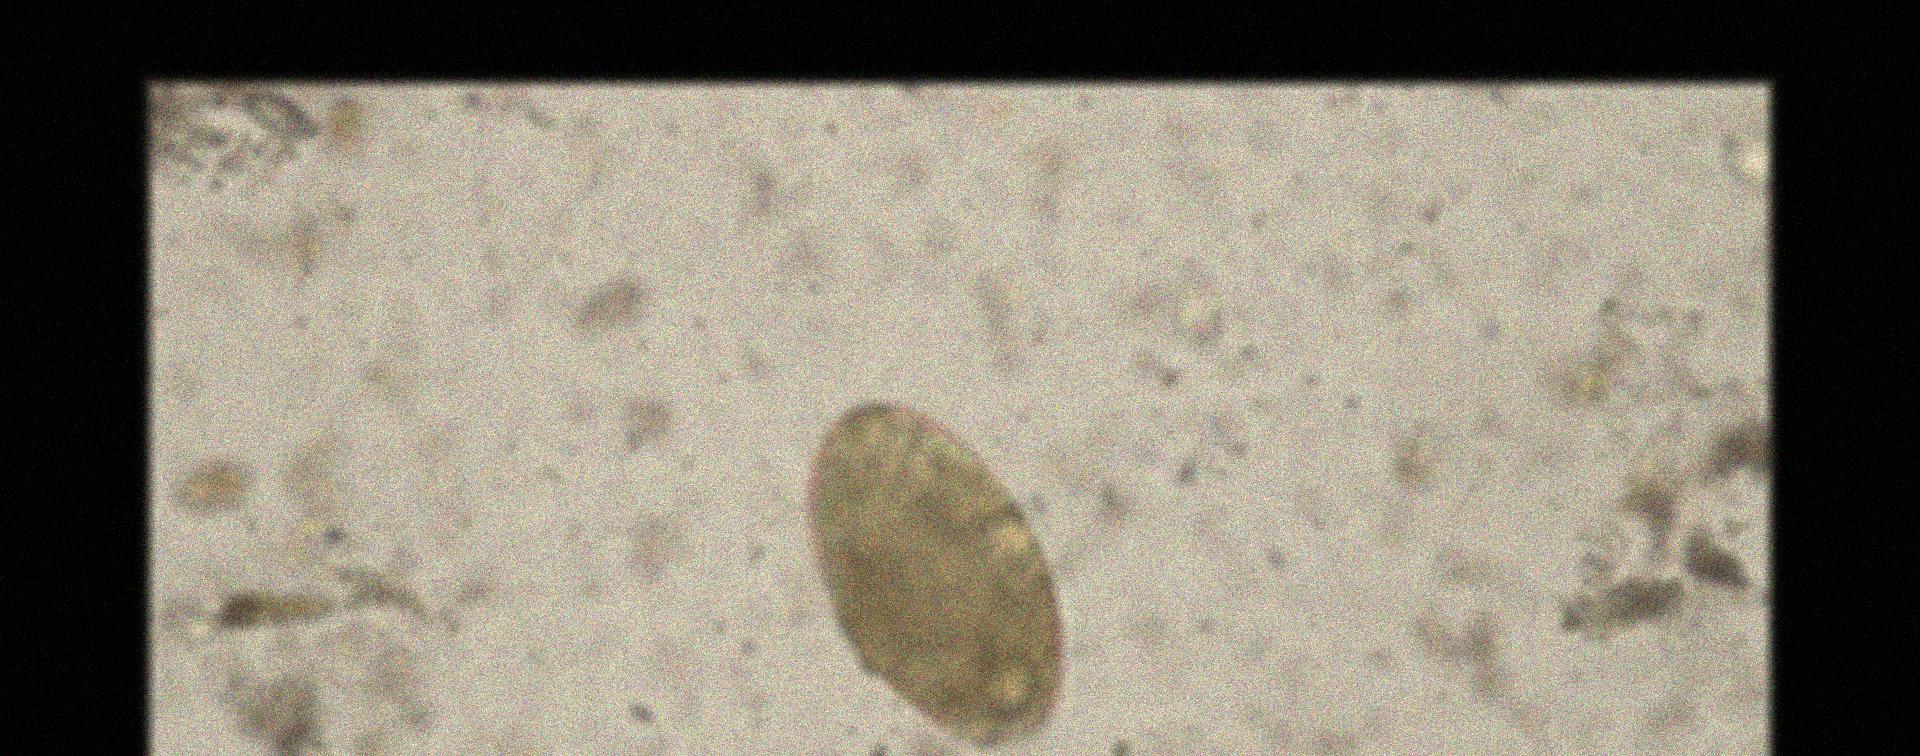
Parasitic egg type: Fasciolopsis buski